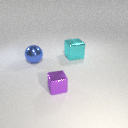
large blue metal sphere in front of large cyan metal cube